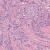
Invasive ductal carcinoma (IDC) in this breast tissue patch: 1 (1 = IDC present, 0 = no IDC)